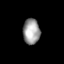
Tissue: lung
Cell type: T cells
Senescence score: 0.2244
Nuclear area (px): 423
Mean DAPI intensity: 157.374